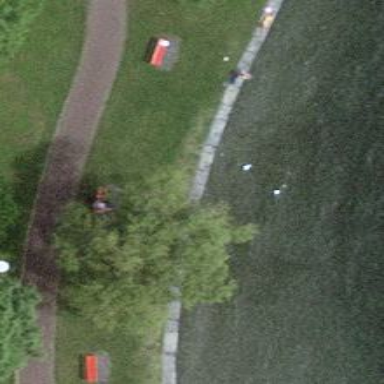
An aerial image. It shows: Red bench.